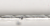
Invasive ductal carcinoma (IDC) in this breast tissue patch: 0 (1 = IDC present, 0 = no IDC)